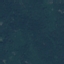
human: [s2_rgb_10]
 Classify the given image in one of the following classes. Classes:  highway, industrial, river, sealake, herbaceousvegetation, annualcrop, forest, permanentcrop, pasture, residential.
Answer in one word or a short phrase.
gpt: Forest